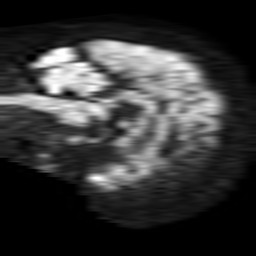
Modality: TRACE
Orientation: sagittal
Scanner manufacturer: philips
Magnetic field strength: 1.5 T
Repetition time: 3.4 s
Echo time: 0.06922 s